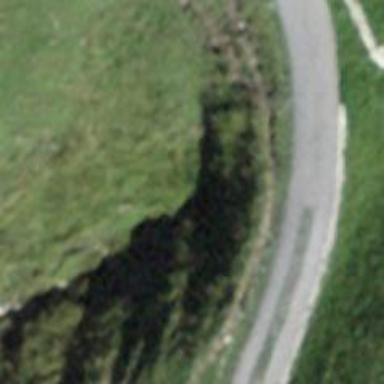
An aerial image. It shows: Culvert tunnel.